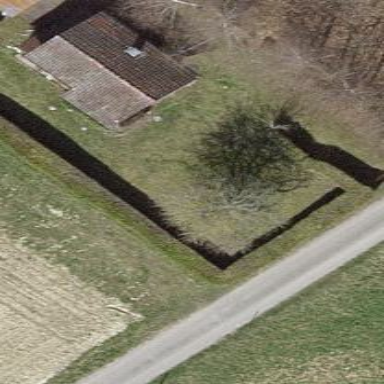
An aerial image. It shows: Farmyard area.